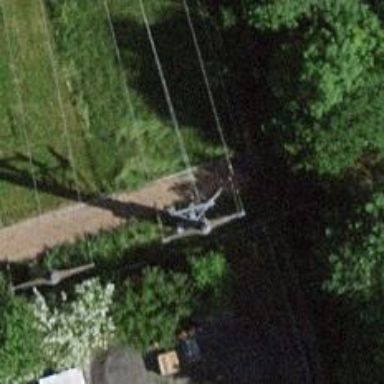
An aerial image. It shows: Power line is depicted.